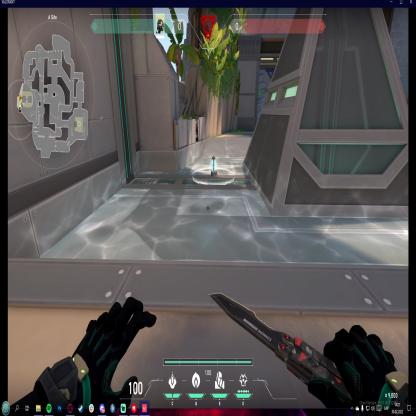
Label: planted spike